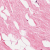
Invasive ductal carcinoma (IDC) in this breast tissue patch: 0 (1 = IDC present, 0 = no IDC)